Aerial crown-view tile of a tropical tree (Barro Colorado Island, Panama), acquired 20250616:
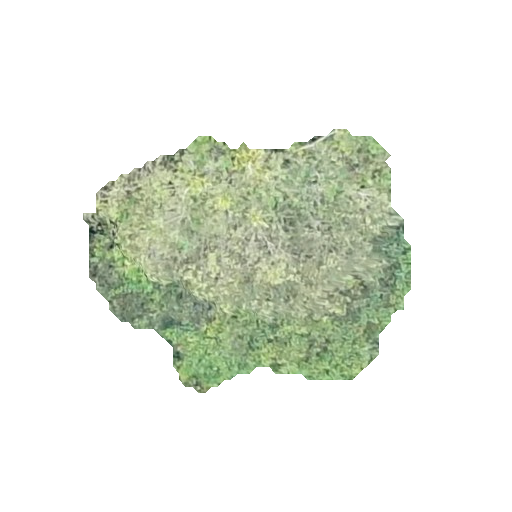
Species: Luehea seemannii
GBIF accepted scientific name: Luehea seemannii
Crown area: 92.255 m²